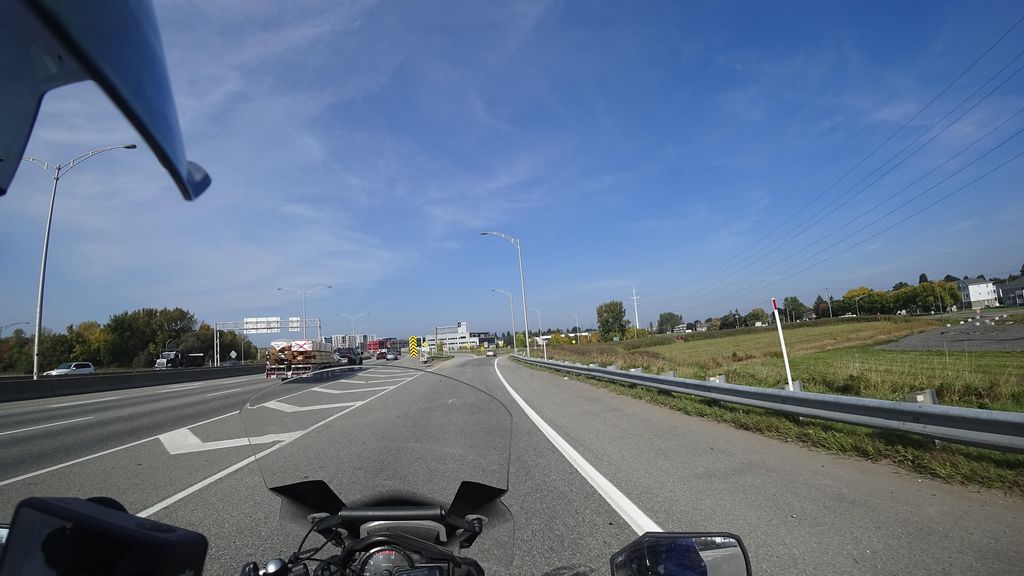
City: quebec_city